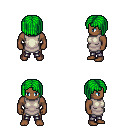
a pixel art fantasy rpg character, male body template, human, dark skin, white tunic, metal pants, green pageboy hairstyle, four views (front, back, left, right), 2x2 character sprite sheet, small pixel art, hard edges, no anti-aliasing